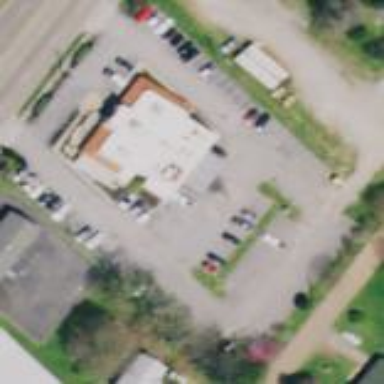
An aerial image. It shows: Parking area.